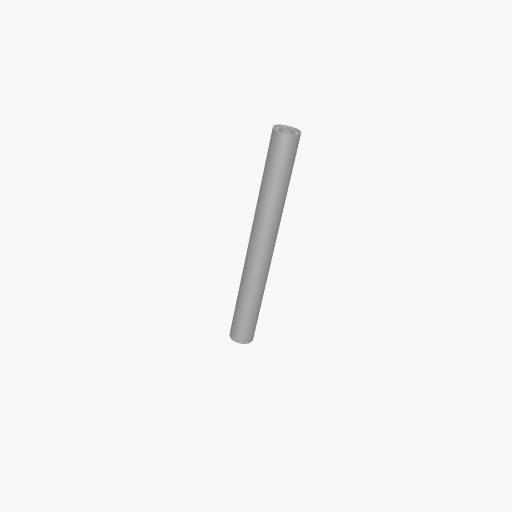
Part: GoTUBE288